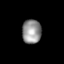
Tissue: skin
Cell type: Epithelial cells
Senescence score: 0.2527
Nuclear area (px): 449
Mean DAPI intensity: 147.862